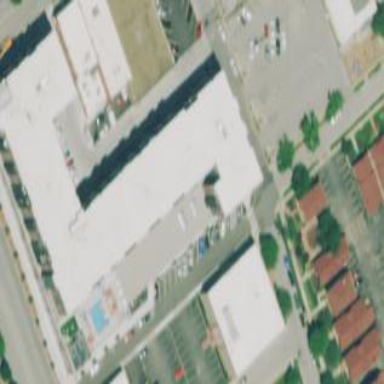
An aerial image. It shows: Retail area.